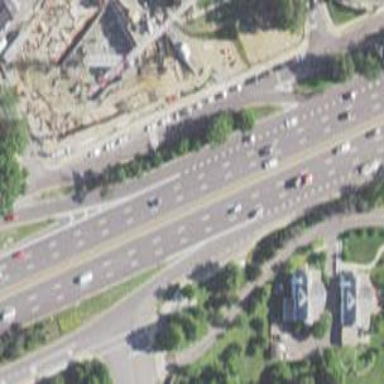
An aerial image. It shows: Motorway junction.